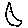
Label: moon